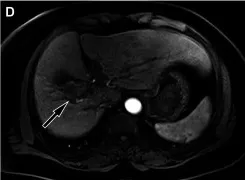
On contrast-enhanced T1WI, the lesion showed mild to moderate enhancement in arterial phase (, arrow).
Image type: radiology (mri)